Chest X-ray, PA view. Patient: 23 years old, sex M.
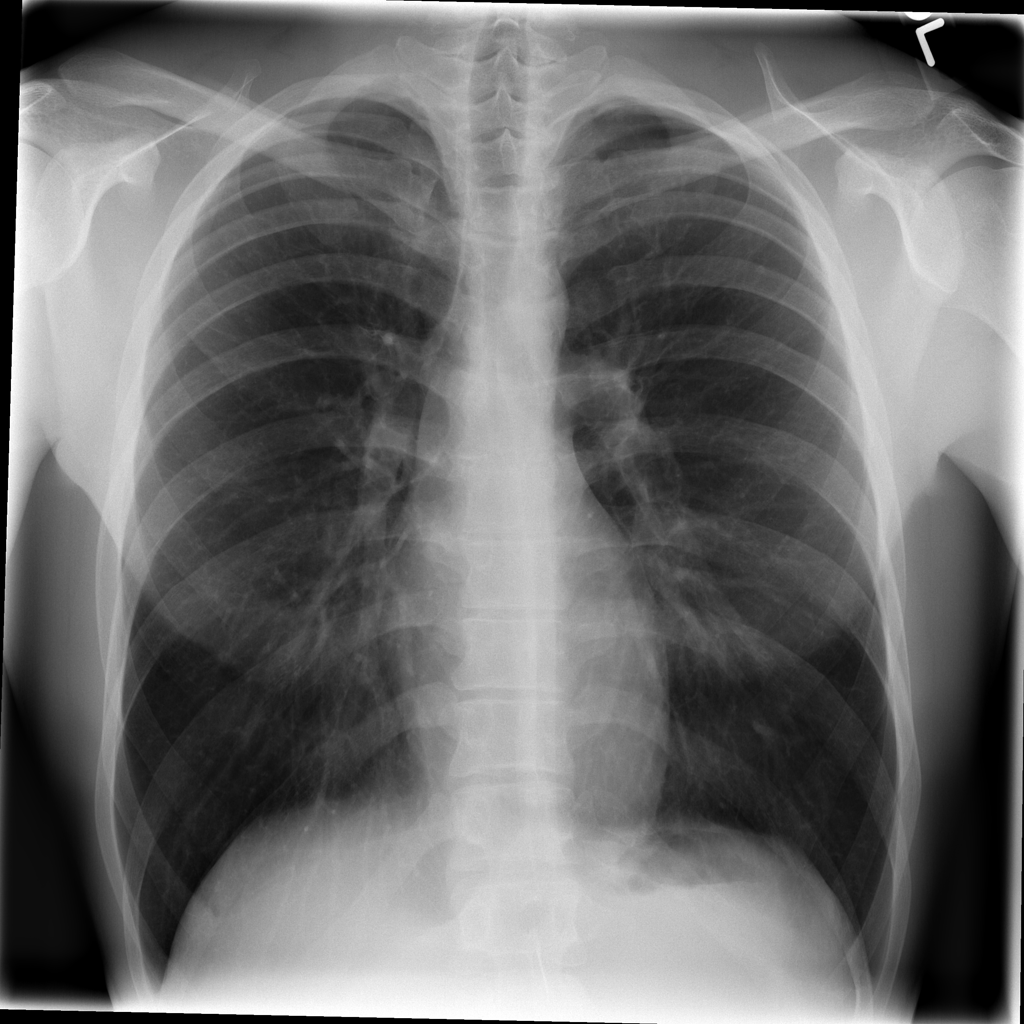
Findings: No Finding